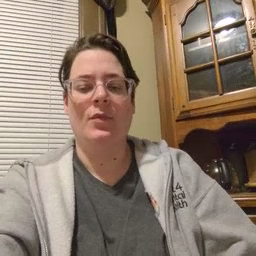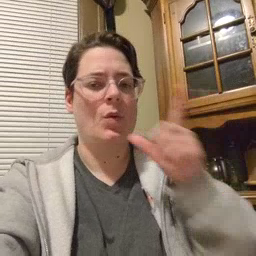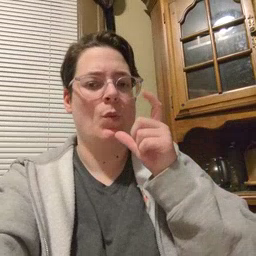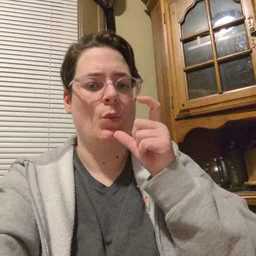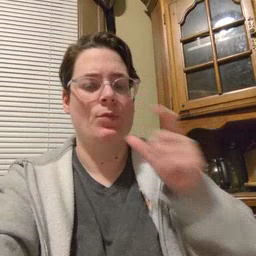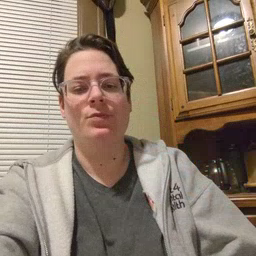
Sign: who